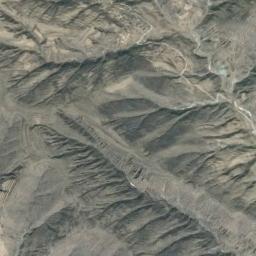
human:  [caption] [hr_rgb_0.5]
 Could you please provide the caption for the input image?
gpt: The folded mountain consists of a number of ridges and valleys and its rocks are yellow .

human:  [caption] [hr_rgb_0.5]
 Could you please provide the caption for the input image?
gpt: The mountain is full of black soil .

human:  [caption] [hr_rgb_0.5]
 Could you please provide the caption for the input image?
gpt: The mountains are winding and undulating .

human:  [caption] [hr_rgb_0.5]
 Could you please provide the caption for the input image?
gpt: There are some bare areas on this mountain .

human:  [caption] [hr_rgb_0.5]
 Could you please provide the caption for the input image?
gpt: There are some ridges on the gray mountain .